Question: I want to develop this animation as shown in the image below, where this pump is an static image and I want the water to flow out of this as shown in the drops and in the direction shown, upon a click of other element.
Whether this can be achieved through css3 Or jquery Or would I need a gif for this. Would appreciate any pointers on how to do this?

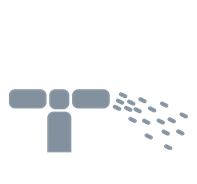
Answer: in my opinion jQuery is better option.
create 2 or 3 set of images of water drops and use that image in setInterval() to rotate through those images to get the water drop effect.
'''
var index = 0;
setInterval(function(){
switch(index){
case 0:
$("#waterDrop").css("background-image","url('http://s24.postimg.org/fsfk2due9/image.png')");
index = 1;
break;
case 1:
$("#waterDrop").css("background-image","url('http://s24.postimg.org/v5lcqdeld/image.png')");
index = 0;
break;
}
},200);
'''
Check this <URL>